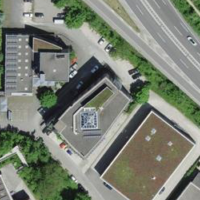
EUNIS habitat code: 57
Species observed at this site:
Lamium galeobdolon